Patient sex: F
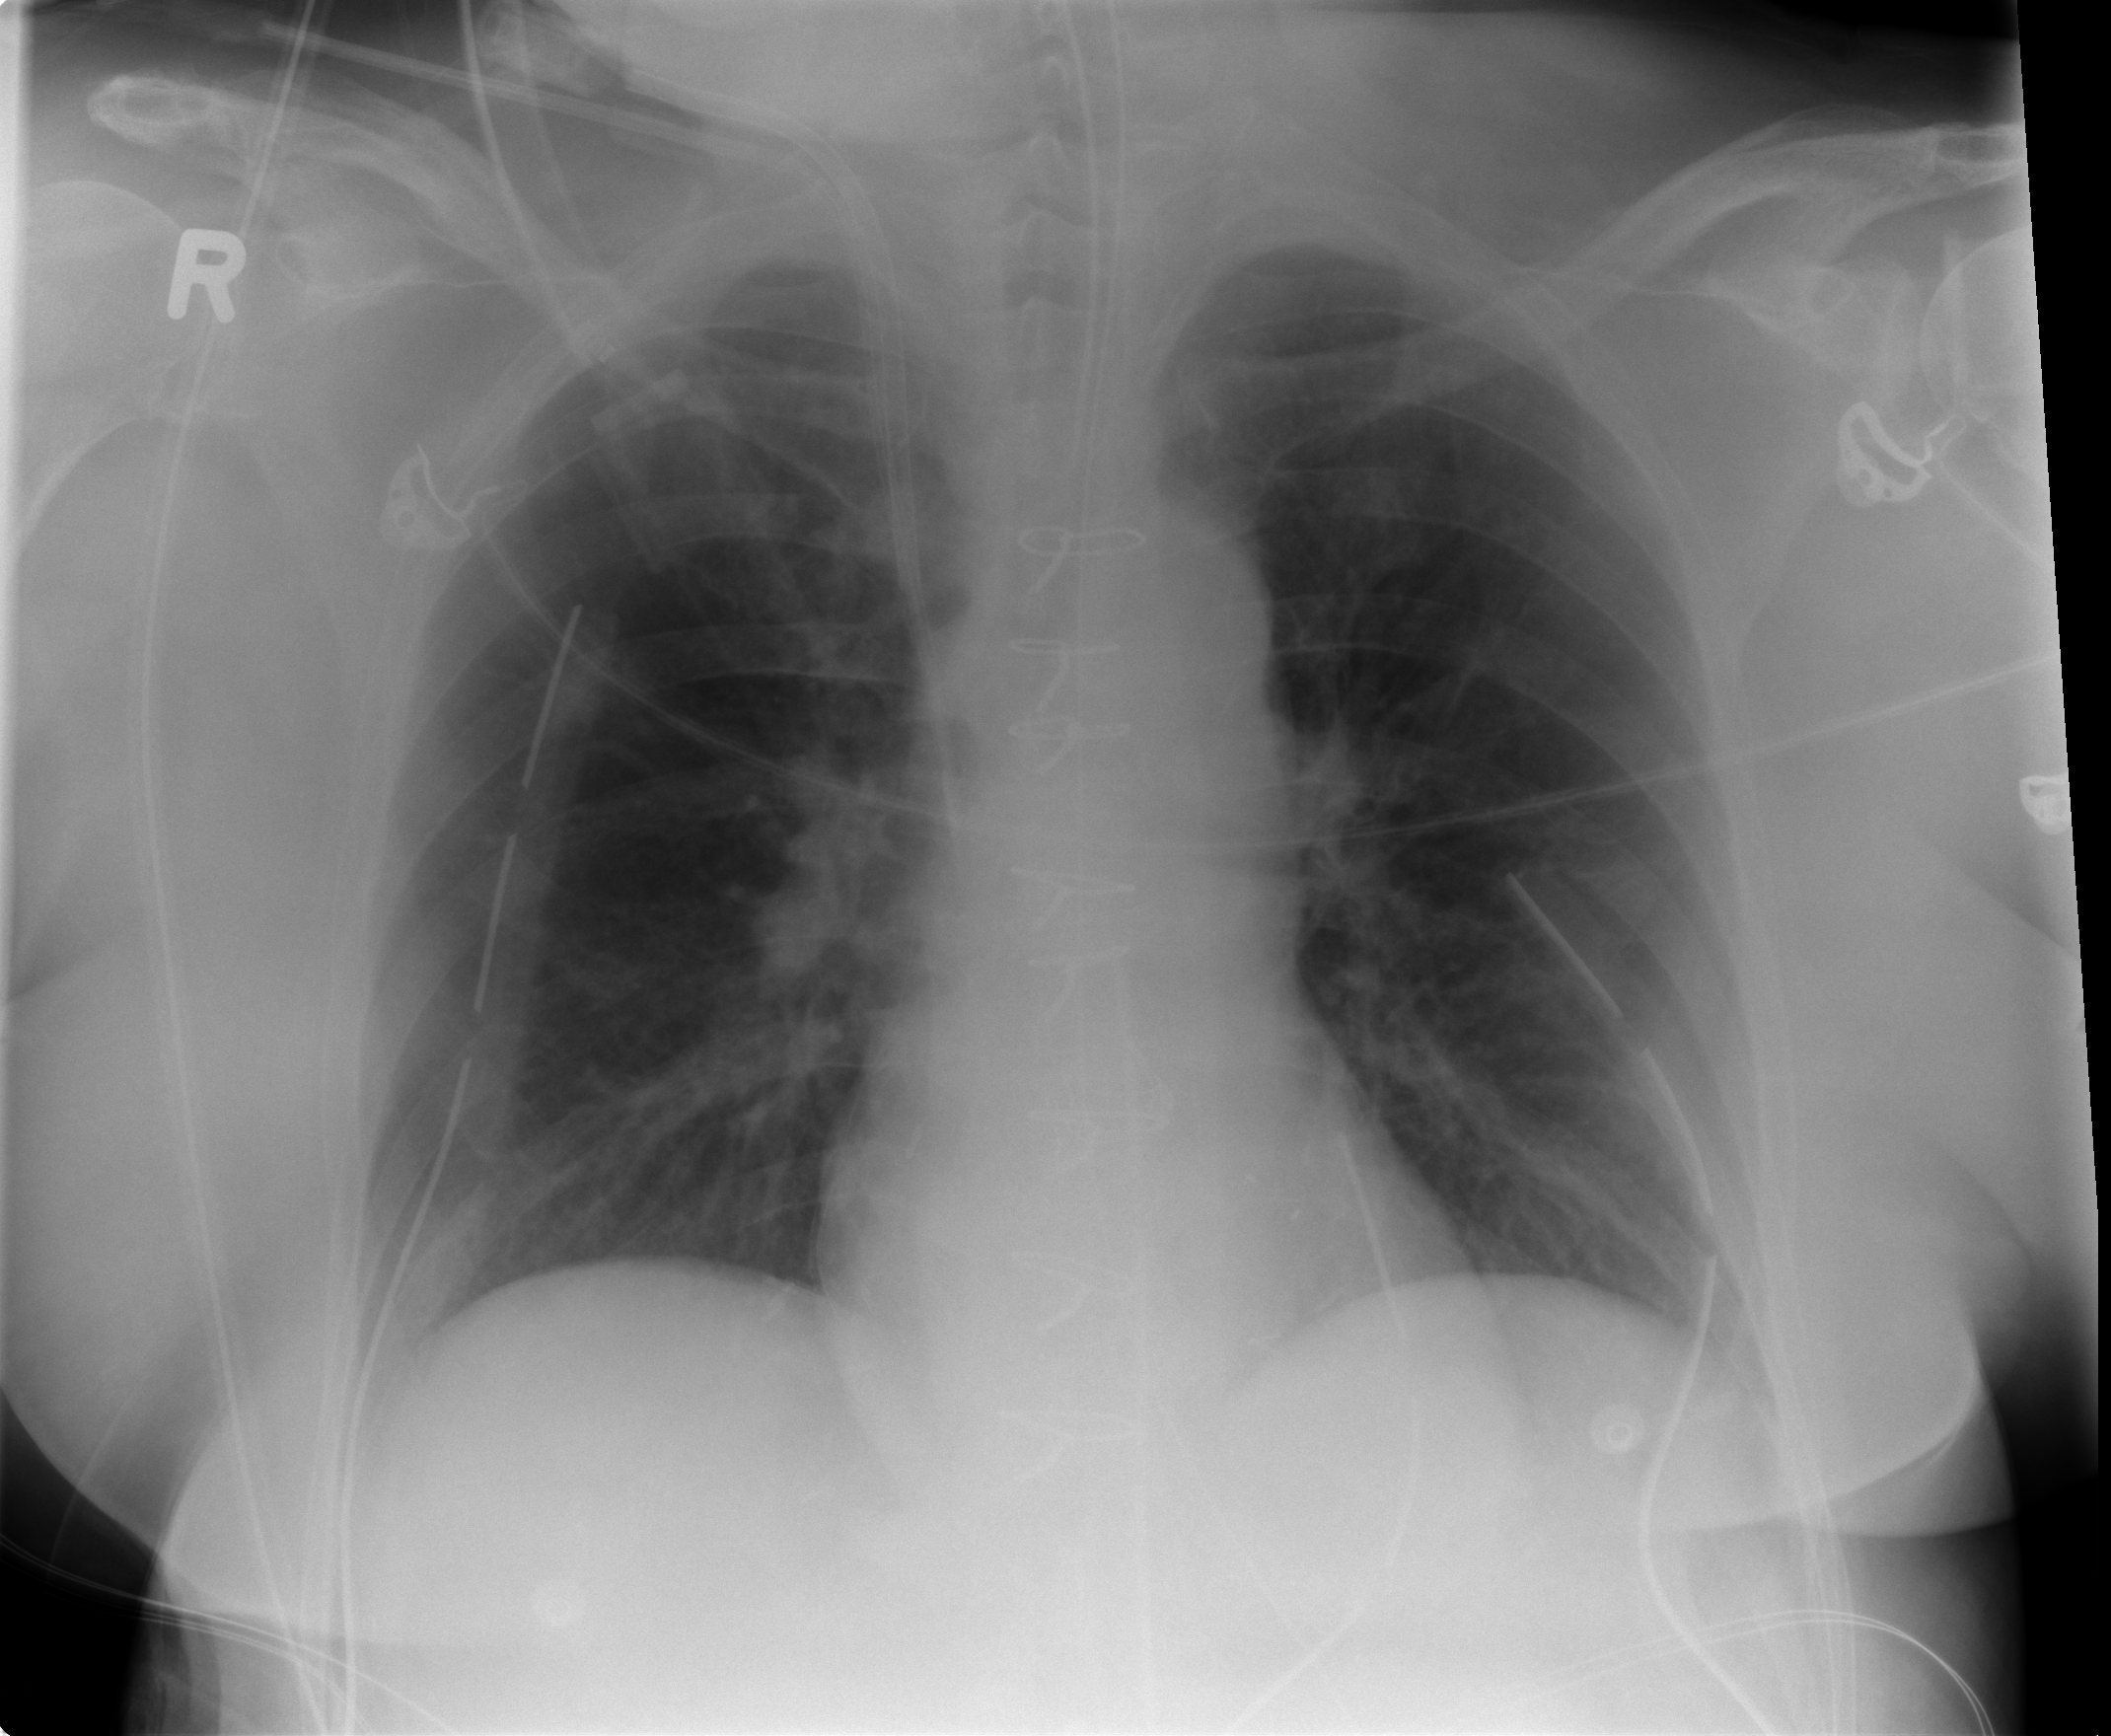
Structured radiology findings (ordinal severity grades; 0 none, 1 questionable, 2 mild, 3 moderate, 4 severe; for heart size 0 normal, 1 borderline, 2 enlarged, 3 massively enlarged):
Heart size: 0
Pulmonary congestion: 1
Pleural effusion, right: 0
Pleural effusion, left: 0
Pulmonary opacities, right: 0
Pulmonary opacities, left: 0
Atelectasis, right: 2
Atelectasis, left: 2